Question:
Sorry for the dumb question, but I've been getting this on Xcode. I'm not sure if it's because I updated to Mountain Lion or not. Every time I click continue, I just get the same message and it never proceeds. I am able to pull or push from the command line however. Does anyone know how to solve this? Thanks!
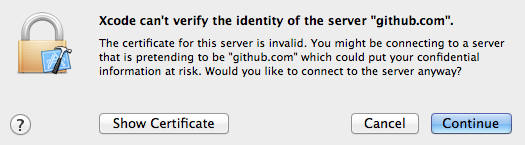
Answer: Just click "Show Certificate", unfold the disclosure arrow and set the "Trust" dropdown option menu to "Always Trust". Accept and re-enter your password if asked. It should be fine now. (Sorry for not being more precise, but I don't have the Certificate window under my eyes right now.)